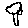
Label: tree